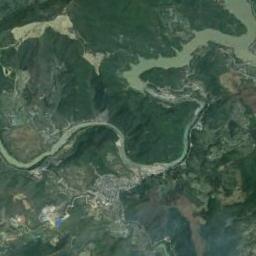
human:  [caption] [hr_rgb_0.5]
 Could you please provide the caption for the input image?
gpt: A winding light green long river with nine bends and eighteen bends, With green mountains and forests on both sides, Bustling cities, And green and tan mixed fields .

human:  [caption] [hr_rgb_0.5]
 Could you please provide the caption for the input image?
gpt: The river goes through trees and grass .

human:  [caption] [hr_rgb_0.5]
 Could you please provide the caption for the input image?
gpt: There are many trees on either side of the river .

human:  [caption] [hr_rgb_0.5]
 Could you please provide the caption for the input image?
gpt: The green river with a winding bank goes through the mountainous area covered with vegetation .

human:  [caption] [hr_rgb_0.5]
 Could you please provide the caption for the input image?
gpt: There are green forests and meadows around the river .